Field crop: tomato
Growth stage: 1
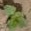
Species: solanum